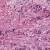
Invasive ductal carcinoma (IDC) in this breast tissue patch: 0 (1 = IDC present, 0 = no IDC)